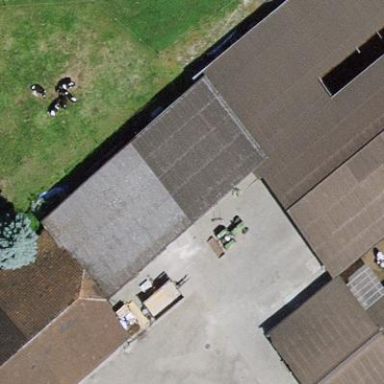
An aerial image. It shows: Farm building.